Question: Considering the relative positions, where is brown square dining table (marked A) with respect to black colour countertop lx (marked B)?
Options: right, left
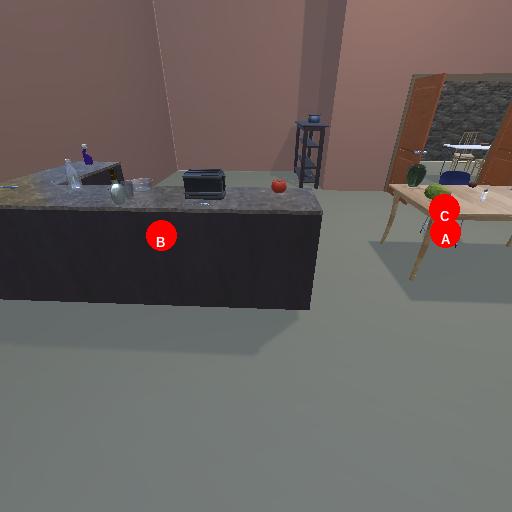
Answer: right